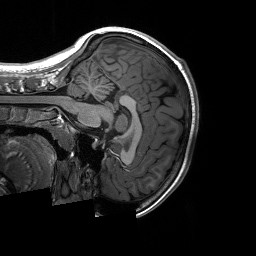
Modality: T1w
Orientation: sagittal
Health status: ill
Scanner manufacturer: siemens
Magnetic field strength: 3 T
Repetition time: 2.3 s
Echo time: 0.00226 s